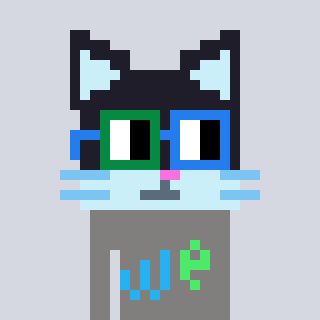
a pixel art character with square green and blue glasses, a cat-shaped head and a bluegrey-colored body on a cool background